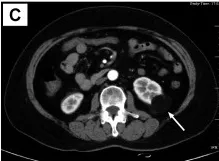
Preoperative imaging showing two renal masses in the lower pole of the left kidney. (B and C) Renal masses (arrow) were detected by CT.
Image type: radiology (ct)